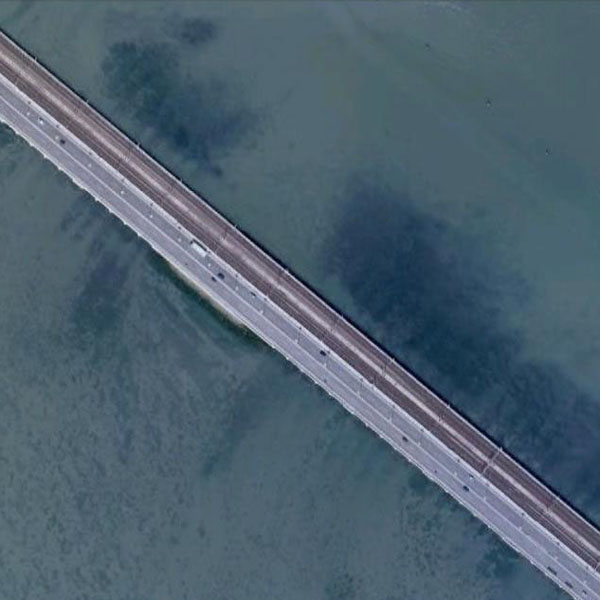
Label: Bridge